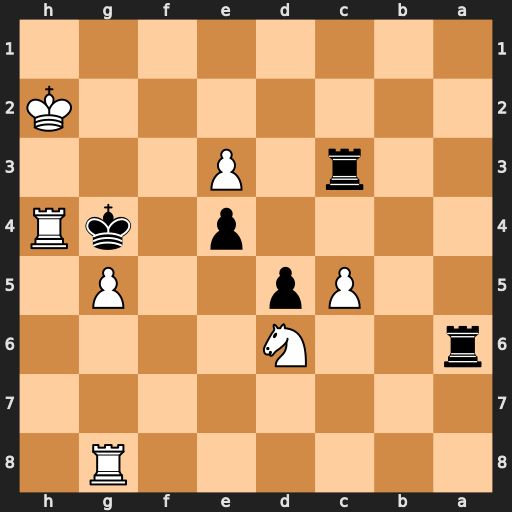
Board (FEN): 6R1/8/r2N4/2Pp2P1/4p1kR/2r1P3/7K/8
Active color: b
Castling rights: -
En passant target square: -
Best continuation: Kxh4 Nf5+ Kg4